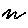
Label: zigzag